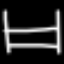
Label: bed